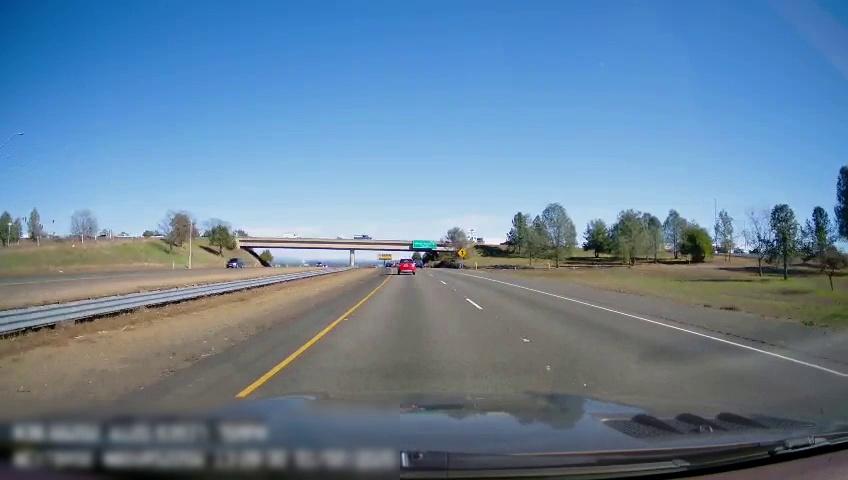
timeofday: Day
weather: Sunny
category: Drivable Space
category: Drivable Space
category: Vehicles | SUV
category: Vehicles | SUV
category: Vehicles | Truck
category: Vehicles | SUV
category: Lanes | Current Lane
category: Lanes | Current Lane
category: Lanes | Alternate Lane
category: Traffic | Signs
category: Traffic | Signs